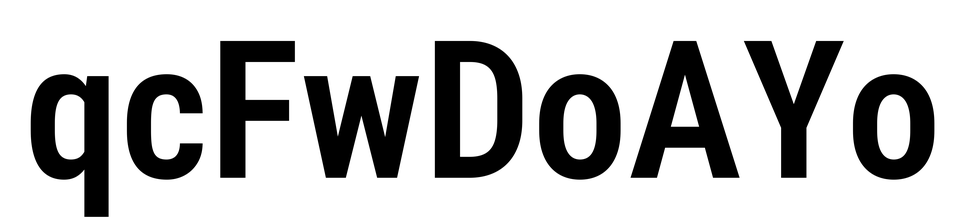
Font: Roboto_Condensed_SemiBold